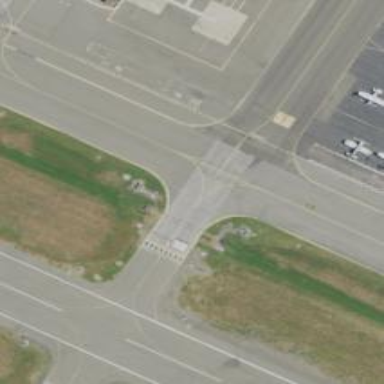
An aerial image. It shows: View of taxiway at the airport.